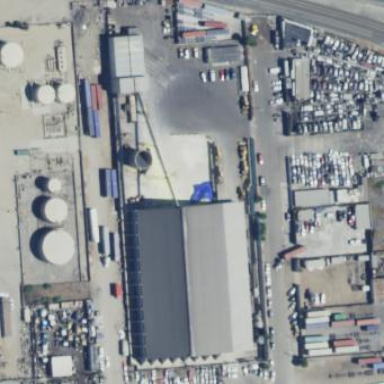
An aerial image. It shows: Industrial area.